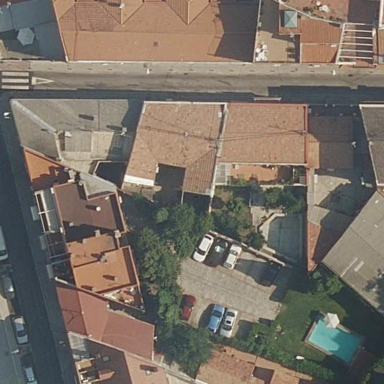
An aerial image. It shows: Image showing building with apartments.